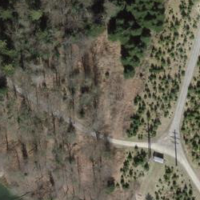
EUNIS habitat code: 45
Species observed at this site:
Certhia brachydactyla